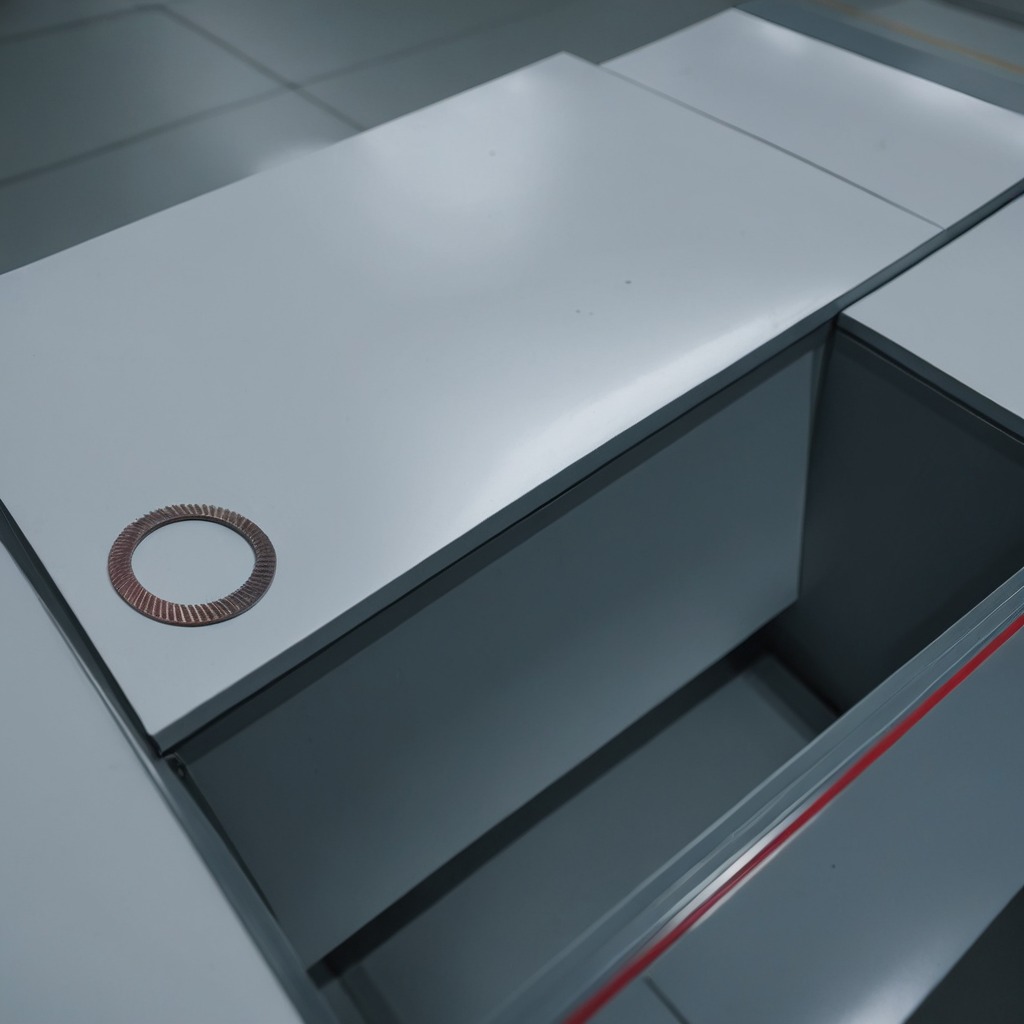
A flat metal washer lies on a toolbox surface in an airplane hangar workshop 8K.